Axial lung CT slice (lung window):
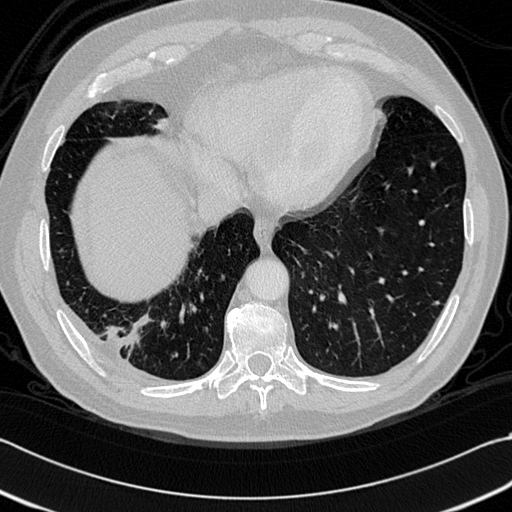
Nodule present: no